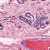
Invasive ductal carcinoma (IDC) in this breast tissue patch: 0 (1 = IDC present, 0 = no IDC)